Question:
I tried rotating a UIView using:
'''
view.transform = CGAffineTransform.init(rotationAngle: 45)
'''
only to see the edges of the view looked very distorted.
Is this normal? And if it is, are there any workarounds to straighten the edges?
I found that adding the piece of code below works the best
'''
view.layer.allowsEdgeAntialiasing = true
'''
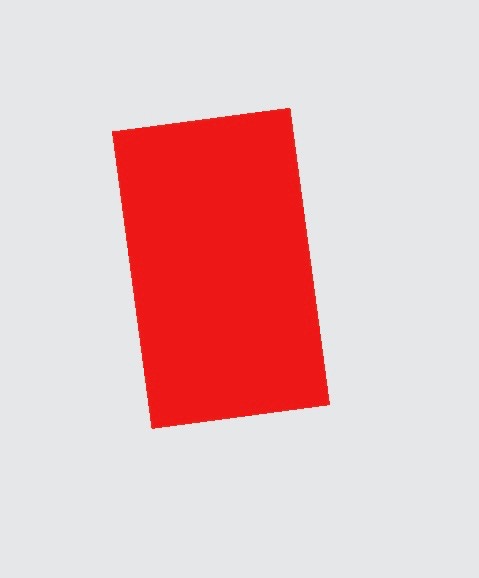
Answer: refer this link,
<URL>,
After that implement this for swift 3.0,
'''
view.layer.borderWidth = 3
view.layer.borderColor = UIColor.clear.cgColor
view.layer.shouldRasterize = true
view.layer.rasterizationScale = UIScreen.main.scale()
'''